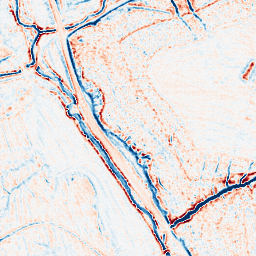
Category: edge_preserving
Decomposition family: bilateral
Decomposition parameters: d: 9
sigma_color: 50
sigma_space: 150
Upsampling method: sinc_blackman
Upsampling parameters: scale: 8
kernel_size: 16
Upsampling scale: 8